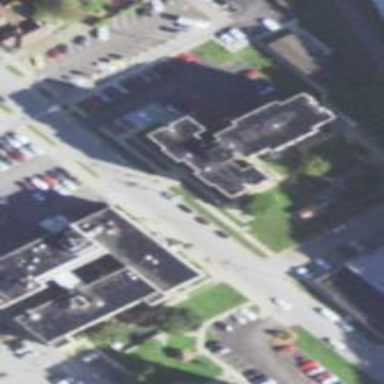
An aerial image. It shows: Building.